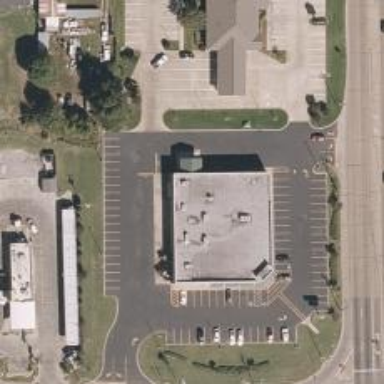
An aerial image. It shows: Pharmacy providing healthcare services.